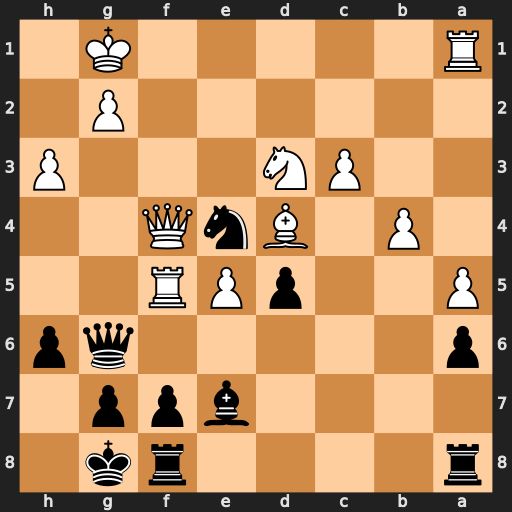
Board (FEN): r4rk1/4bpp1/p5qp/P2pPR2/1P1BnQ2/2PN3P/6P1/R5K1
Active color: b
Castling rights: -
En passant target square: -
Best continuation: Ng3